Interaction volume radius: 5 \u00c5
Interaction volume height: 10 \u00c5
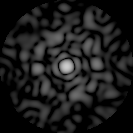
Disorder parameter: 0.8498